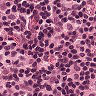
Metastatic tissue present: no